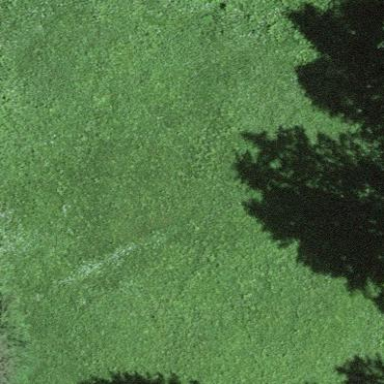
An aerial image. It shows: Area covered with grass.